Field crop: maize
Growth stage: 2
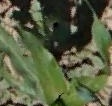
Species: maize